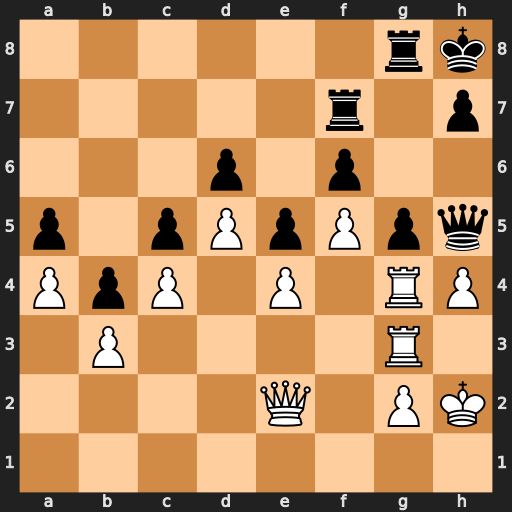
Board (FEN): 6rk/5r1p/3p1p2/p1pPpPpq/PpP1P1RP/1P4R1/4Q1PK/8
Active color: w
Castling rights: -
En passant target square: -
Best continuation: Rh3 Rfg7 hxg5 Rxg5 Rxh5